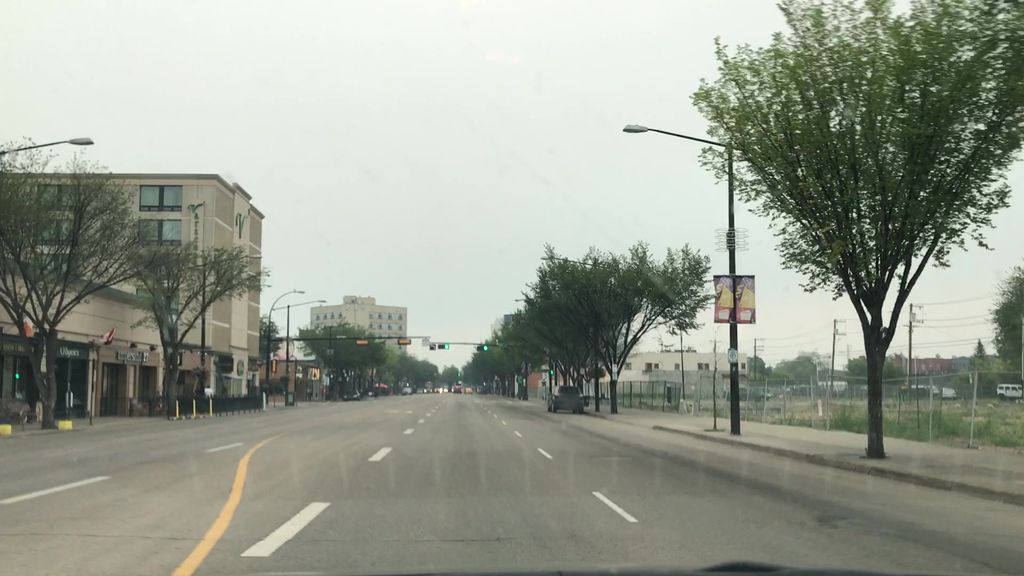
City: edmonton